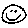
Label: smiley face